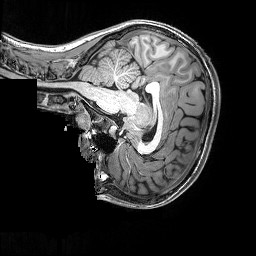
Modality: T1w
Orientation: sagittal